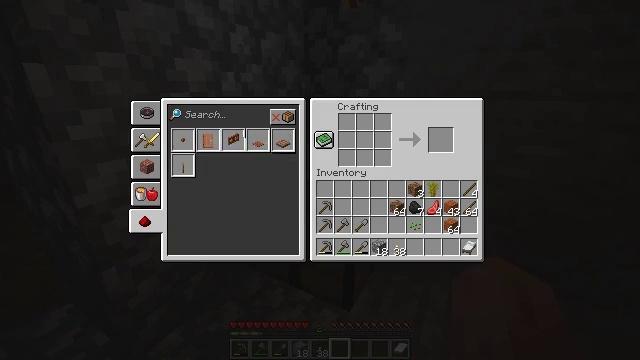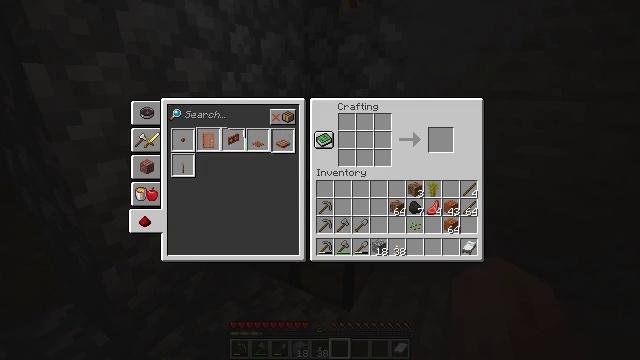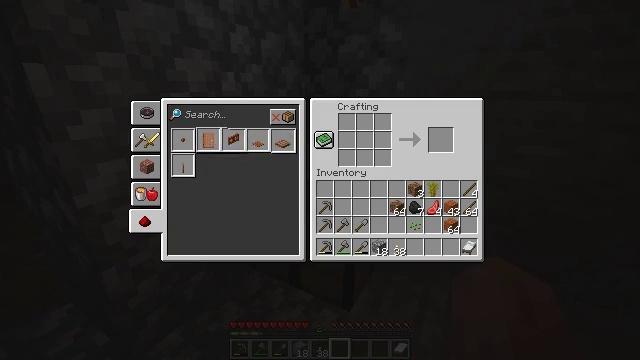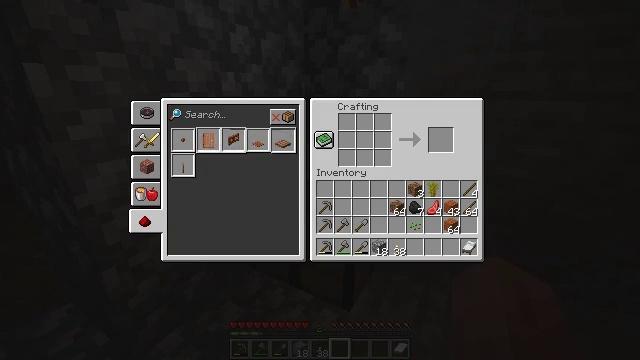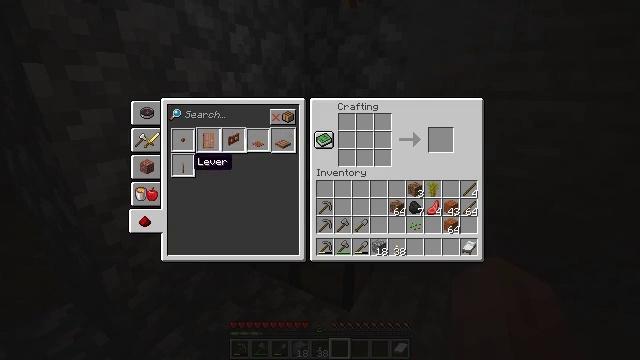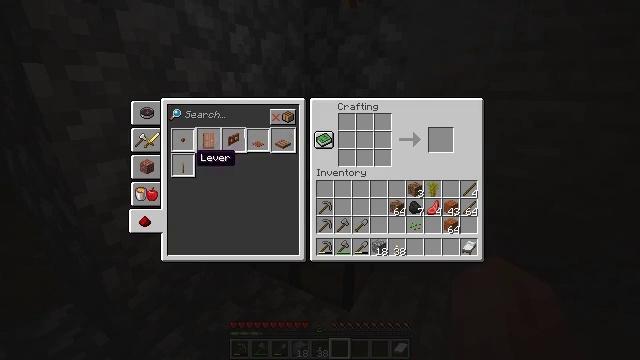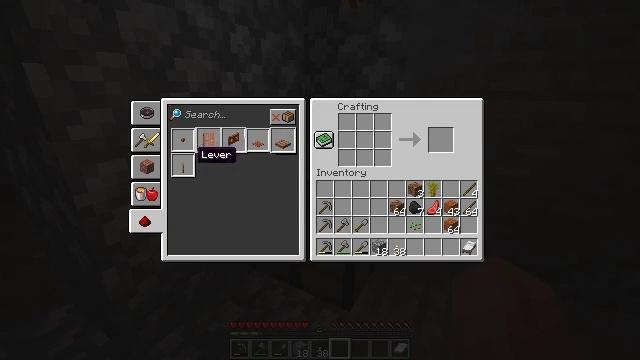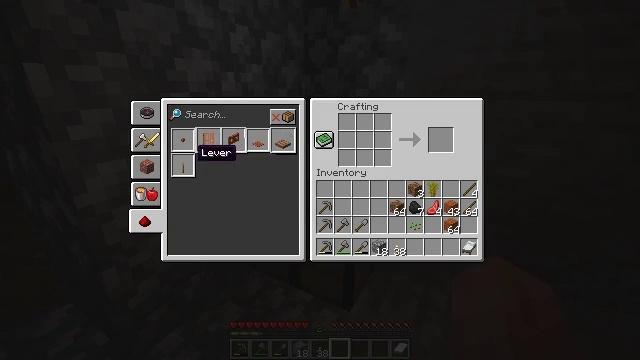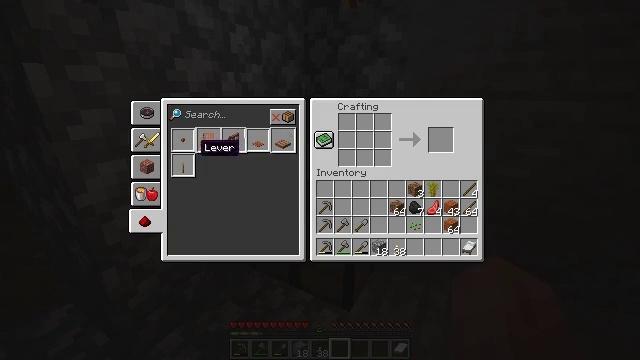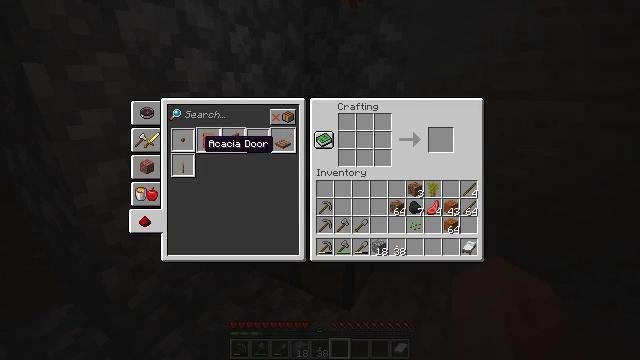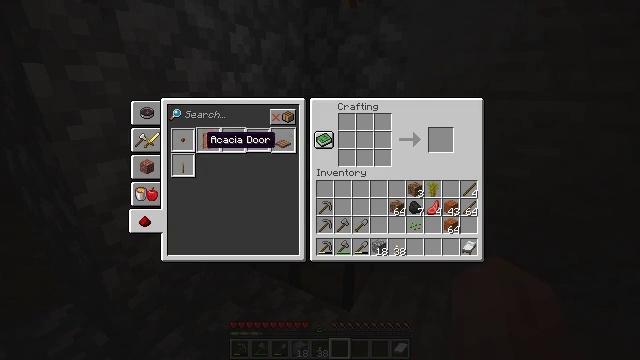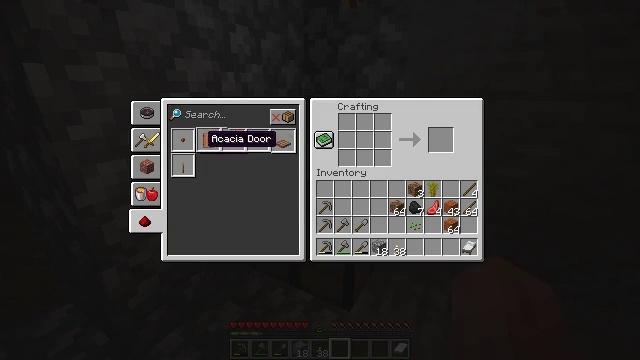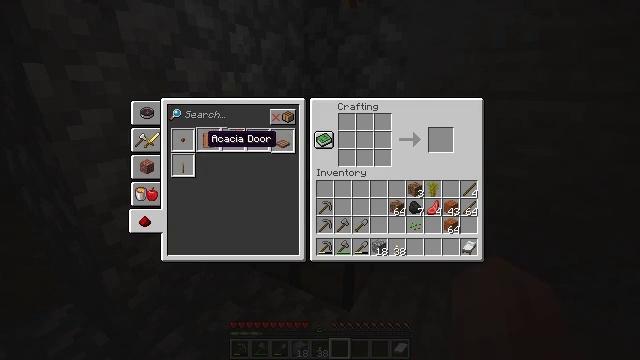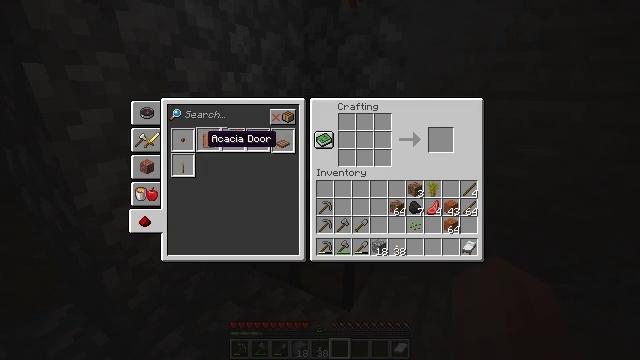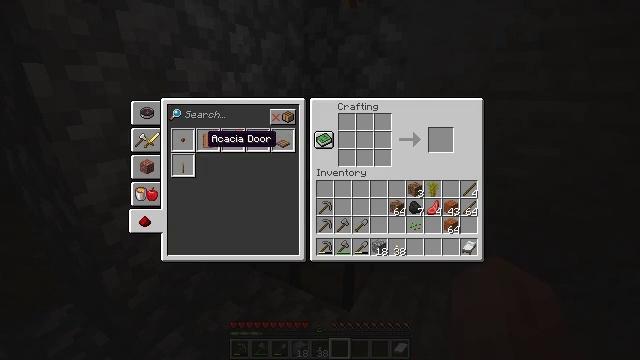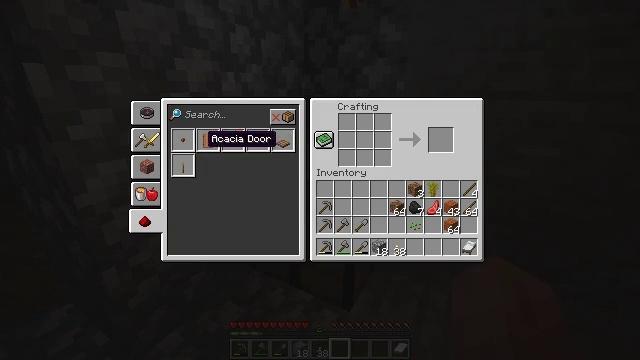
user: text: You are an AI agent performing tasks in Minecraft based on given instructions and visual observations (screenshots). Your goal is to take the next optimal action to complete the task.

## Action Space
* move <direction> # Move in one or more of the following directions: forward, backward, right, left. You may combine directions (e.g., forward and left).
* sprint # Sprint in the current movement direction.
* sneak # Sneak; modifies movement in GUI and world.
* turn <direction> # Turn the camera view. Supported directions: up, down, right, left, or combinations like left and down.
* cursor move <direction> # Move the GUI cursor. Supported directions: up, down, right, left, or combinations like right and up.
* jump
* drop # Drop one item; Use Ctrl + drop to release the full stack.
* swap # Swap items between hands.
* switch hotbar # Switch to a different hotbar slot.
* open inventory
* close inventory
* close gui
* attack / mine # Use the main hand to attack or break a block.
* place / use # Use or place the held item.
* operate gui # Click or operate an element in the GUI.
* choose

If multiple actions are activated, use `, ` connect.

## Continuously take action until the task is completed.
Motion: motion action
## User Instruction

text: Open the crafting table and create an acacia door with acacia planks.
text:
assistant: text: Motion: no_op
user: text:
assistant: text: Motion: cursor move right and up
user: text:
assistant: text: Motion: cursor move right and up
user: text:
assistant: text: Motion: cursor move right and up
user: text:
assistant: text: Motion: no_op
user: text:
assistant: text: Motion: no_op
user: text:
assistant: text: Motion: no_op
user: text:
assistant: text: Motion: no_op
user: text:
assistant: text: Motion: no_op
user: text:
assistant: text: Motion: no_op
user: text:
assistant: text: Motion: no_op
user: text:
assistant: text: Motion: no_op
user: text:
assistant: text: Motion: no_op
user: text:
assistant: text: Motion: no_op
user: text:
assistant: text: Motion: operate gui
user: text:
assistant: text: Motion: no_op
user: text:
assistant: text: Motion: cursor move right
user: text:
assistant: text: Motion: cursor move right
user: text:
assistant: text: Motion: cursor move right
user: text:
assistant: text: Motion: sneak, cursor move right
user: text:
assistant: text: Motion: sneak
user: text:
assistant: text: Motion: sneak
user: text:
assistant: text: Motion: sneak
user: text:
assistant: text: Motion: sneak, cursor move right
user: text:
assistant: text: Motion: sneak, cursor move right
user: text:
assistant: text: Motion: sneak
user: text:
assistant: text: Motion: sneak
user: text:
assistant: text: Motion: sneak
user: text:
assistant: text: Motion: sneak, choose
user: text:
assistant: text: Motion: sneak, choose